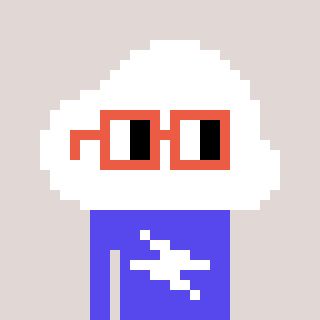
a pixel art character with square orange glasses, a cloud-shaped head and a computerblue-colored body on a warm background